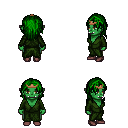
a pixel art fantasy rpg character, female body template, orc, green skin, green robe, teal pants, green long hairstyle, bronze tiara, maroon shoes, four views (front, back, left, right), 2x2 character sprite sheet, small pixel art, hard edges, no anti-aliasing